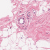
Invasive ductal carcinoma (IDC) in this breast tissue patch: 0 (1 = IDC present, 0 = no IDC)